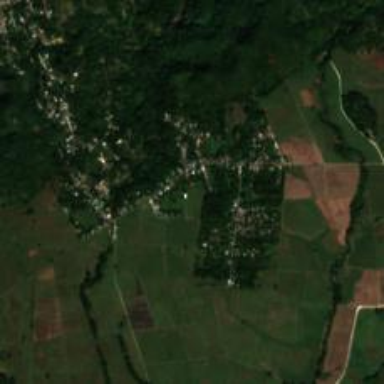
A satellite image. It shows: Village area.